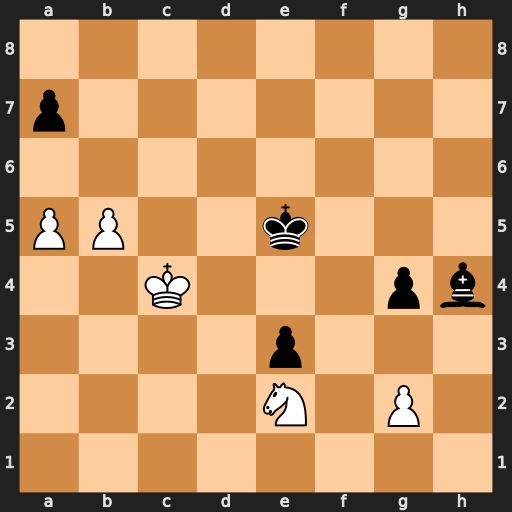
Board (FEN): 8/p7/8/PP2k3/2K3pb/4p3/4N1P1/8
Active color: w
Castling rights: -
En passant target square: -
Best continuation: b6 axb6 a6